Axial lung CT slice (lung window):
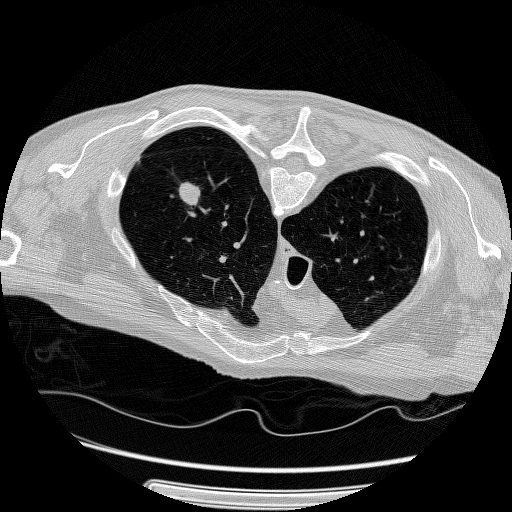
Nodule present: yes
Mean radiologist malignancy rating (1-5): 4.25